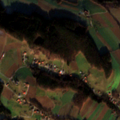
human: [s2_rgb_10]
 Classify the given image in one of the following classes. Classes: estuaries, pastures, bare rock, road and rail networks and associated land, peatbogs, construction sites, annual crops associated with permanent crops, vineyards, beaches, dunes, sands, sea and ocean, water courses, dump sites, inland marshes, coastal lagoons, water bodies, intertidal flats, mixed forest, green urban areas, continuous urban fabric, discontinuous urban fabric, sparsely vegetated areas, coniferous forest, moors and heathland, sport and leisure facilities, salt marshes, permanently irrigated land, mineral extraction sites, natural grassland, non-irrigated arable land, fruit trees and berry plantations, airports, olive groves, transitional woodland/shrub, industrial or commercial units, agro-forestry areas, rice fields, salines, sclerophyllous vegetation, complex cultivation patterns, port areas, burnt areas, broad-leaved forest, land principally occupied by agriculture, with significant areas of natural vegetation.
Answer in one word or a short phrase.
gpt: non-irrigated arable land, complex cultivation patterns, land principally occupied by agriculture, with significant areas of natural vegetation, mixed forest